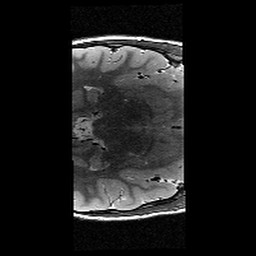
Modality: T2w
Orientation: axial
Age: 9
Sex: male
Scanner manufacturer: siemens
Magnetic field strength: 3 T
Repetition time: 9.23 s
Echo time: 0.067 s